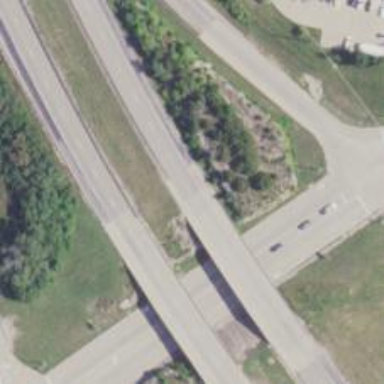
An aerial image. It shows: Bridge over motorway.